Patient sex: M
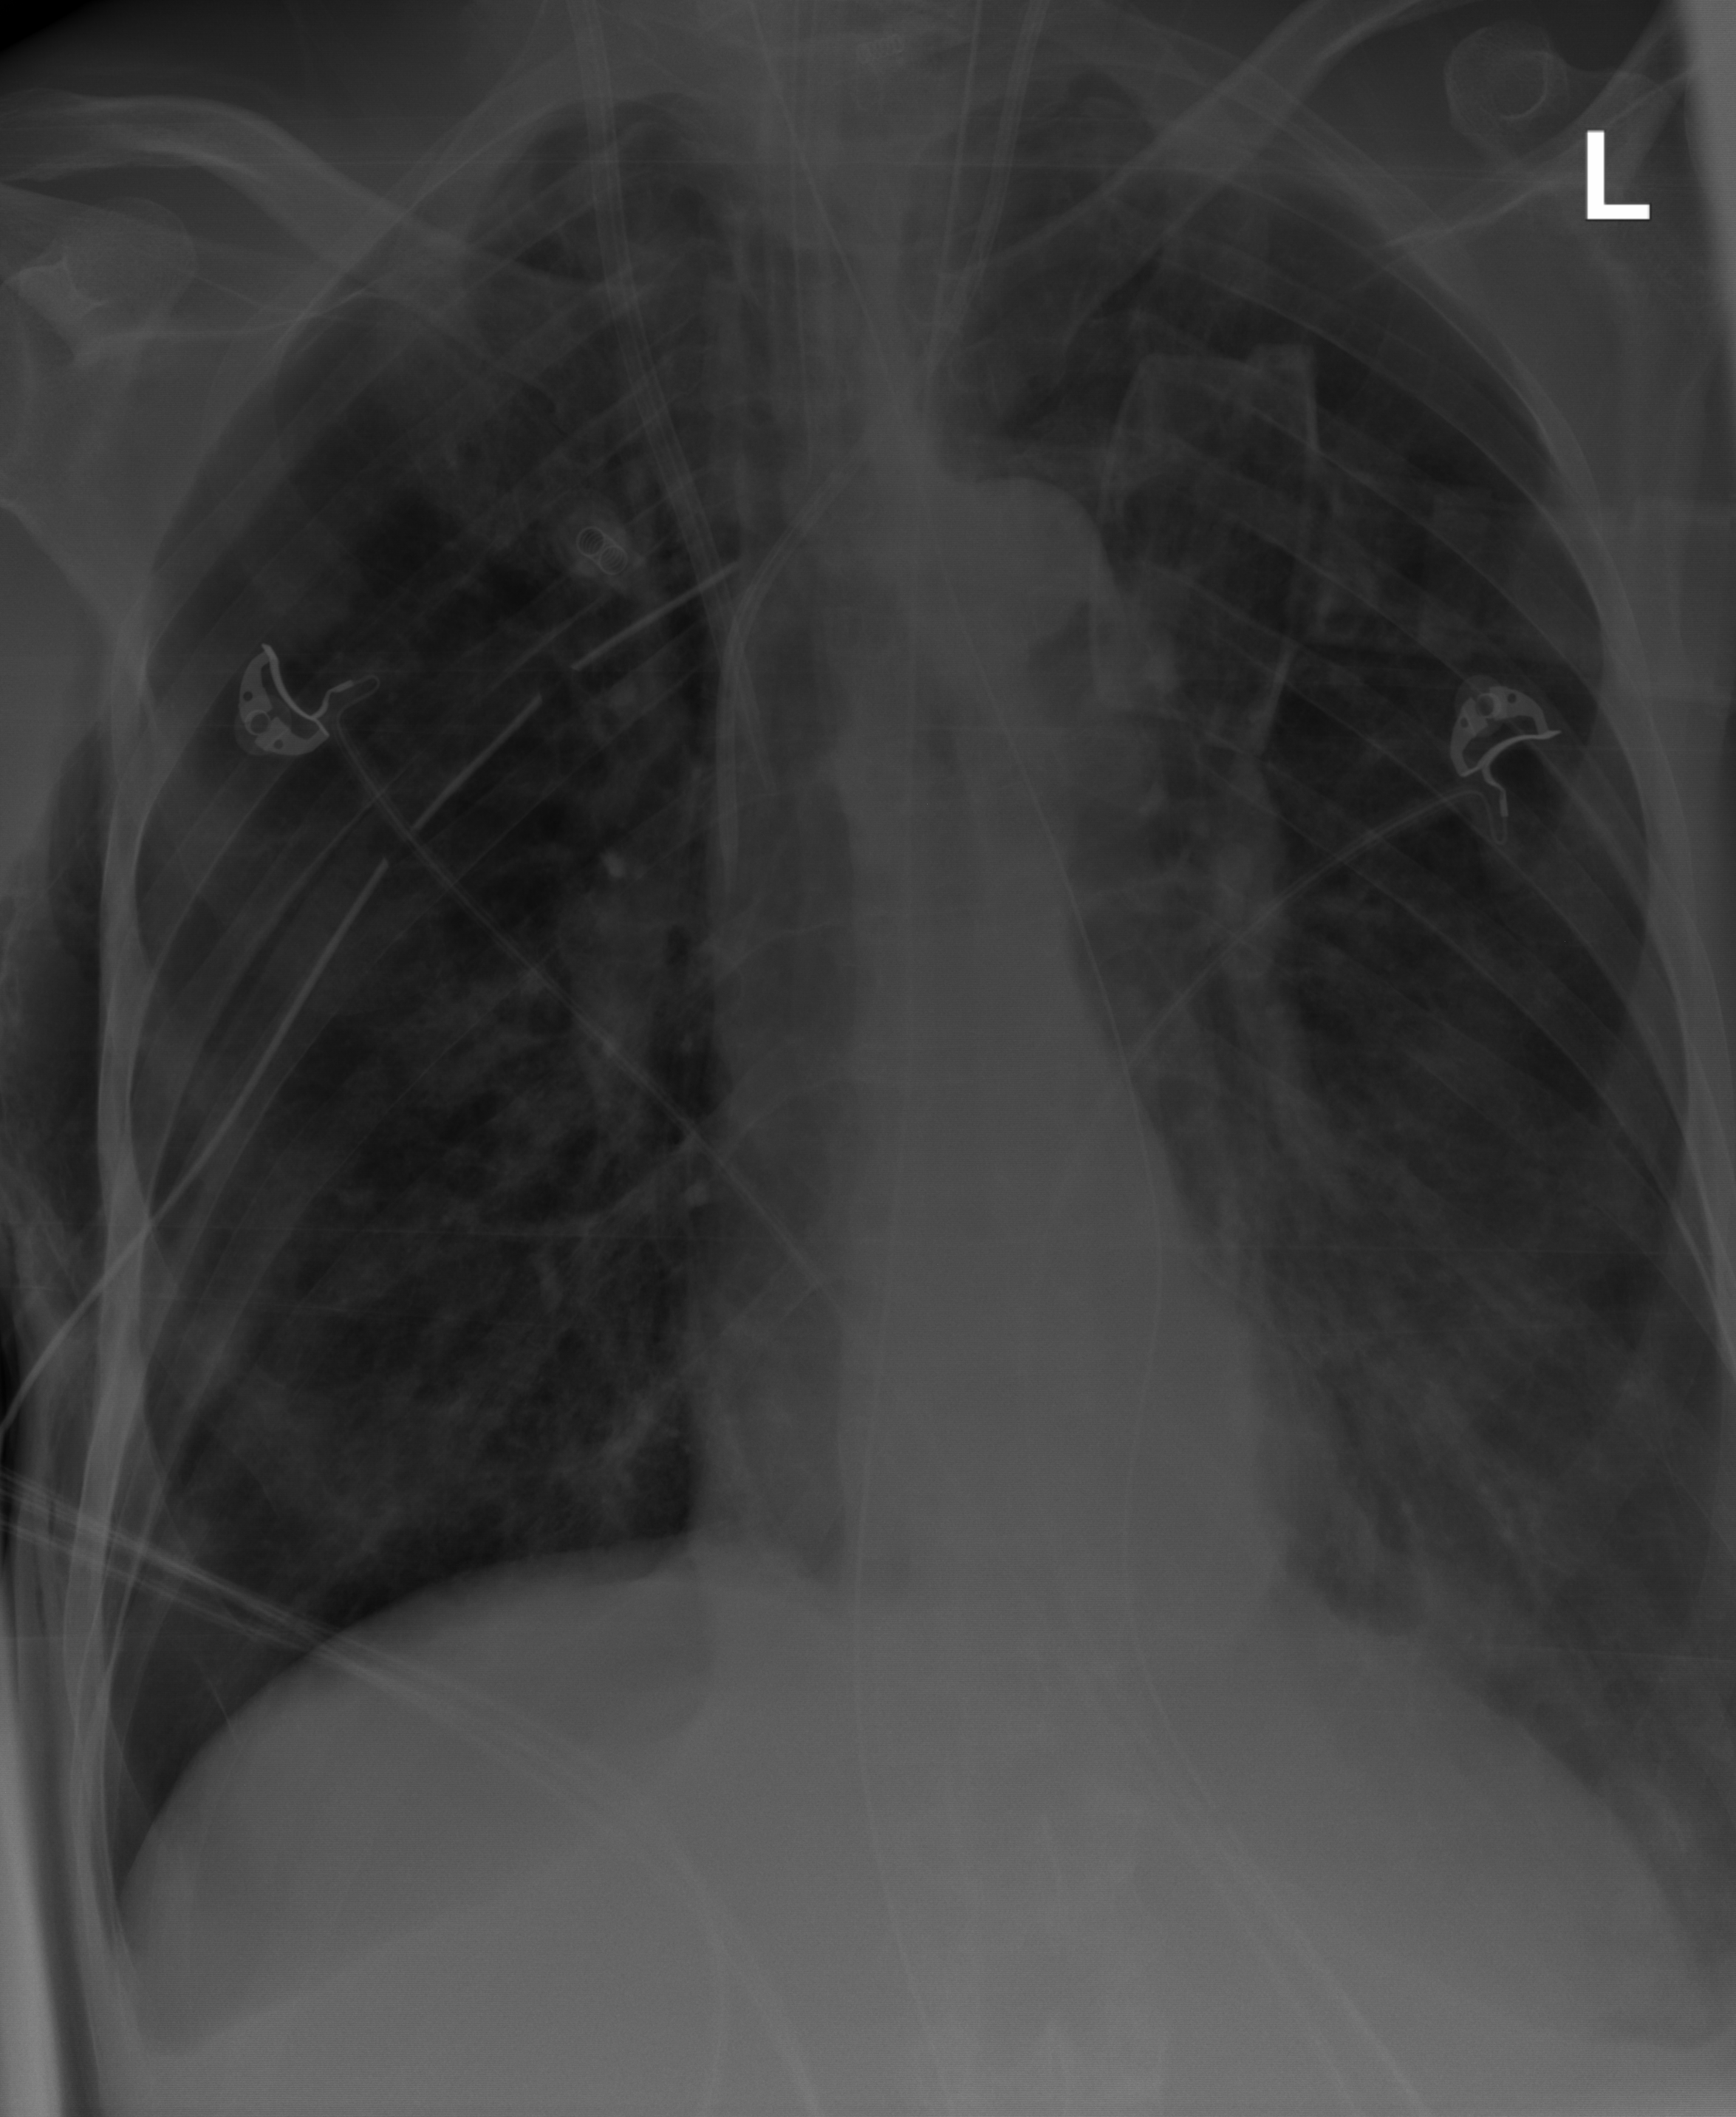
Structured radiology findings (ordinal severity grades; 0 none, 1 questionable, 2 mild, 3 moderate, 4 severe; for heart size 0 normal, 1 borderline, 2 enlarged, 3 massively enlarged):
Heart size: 0
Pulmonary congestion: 0
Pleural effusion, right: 0
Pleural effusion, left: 0
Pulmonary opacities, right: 0
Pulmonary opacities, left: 1
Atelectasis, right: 0
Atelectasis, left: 2